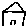
Label: house